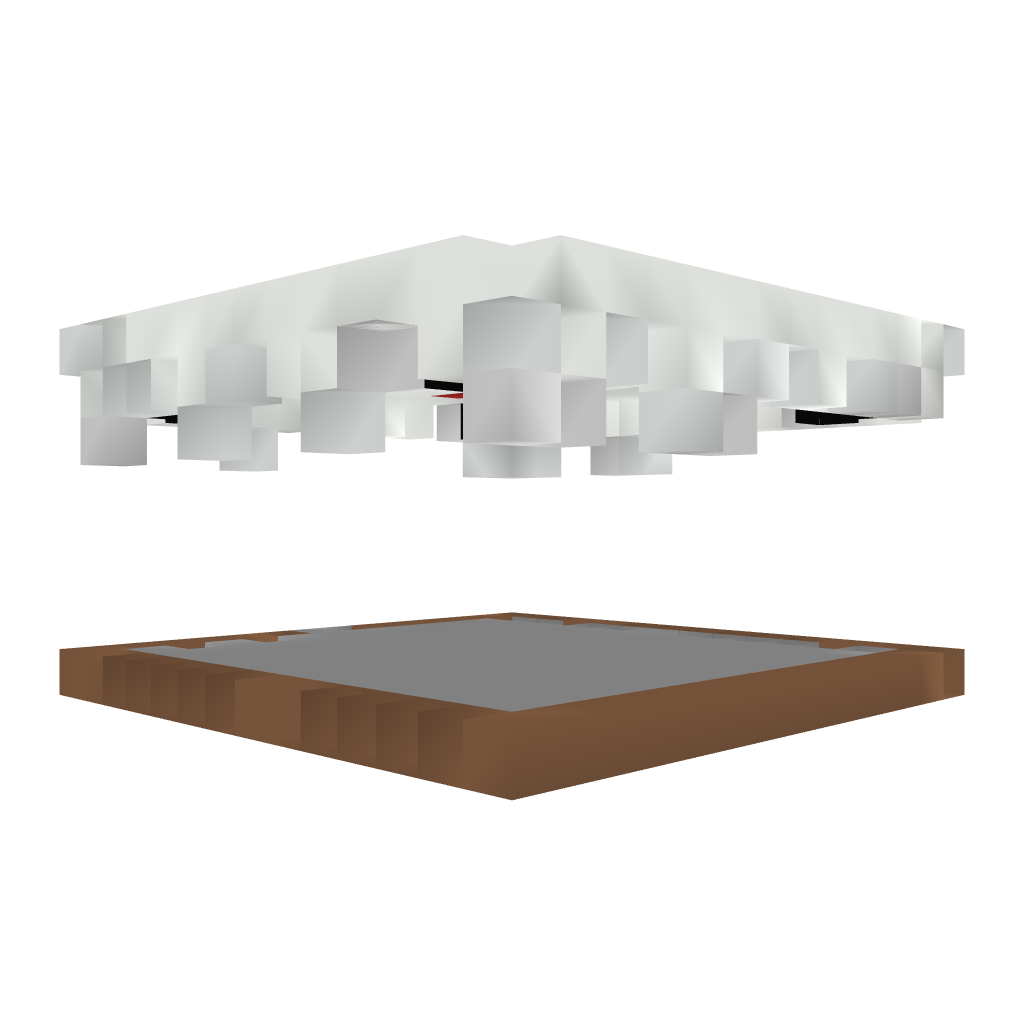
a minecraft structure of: Empty cake